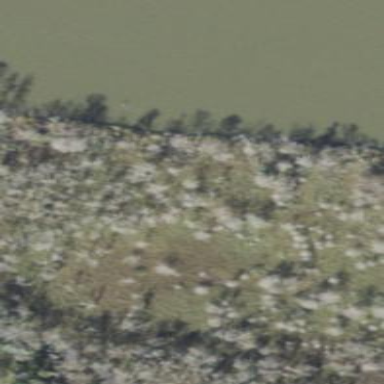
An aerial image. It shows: Marsh wetland.